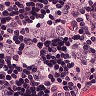
Metastatic tissue present: yes